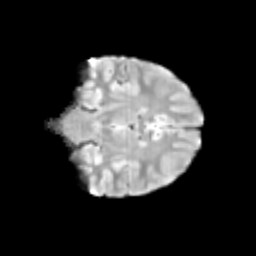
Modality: T2w
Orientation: coronal
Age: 10
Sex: male
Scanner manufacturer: siemens
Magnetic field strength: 3 T
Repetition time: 3.8 s
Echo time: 0.07 s